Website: lowes
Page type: order-returns
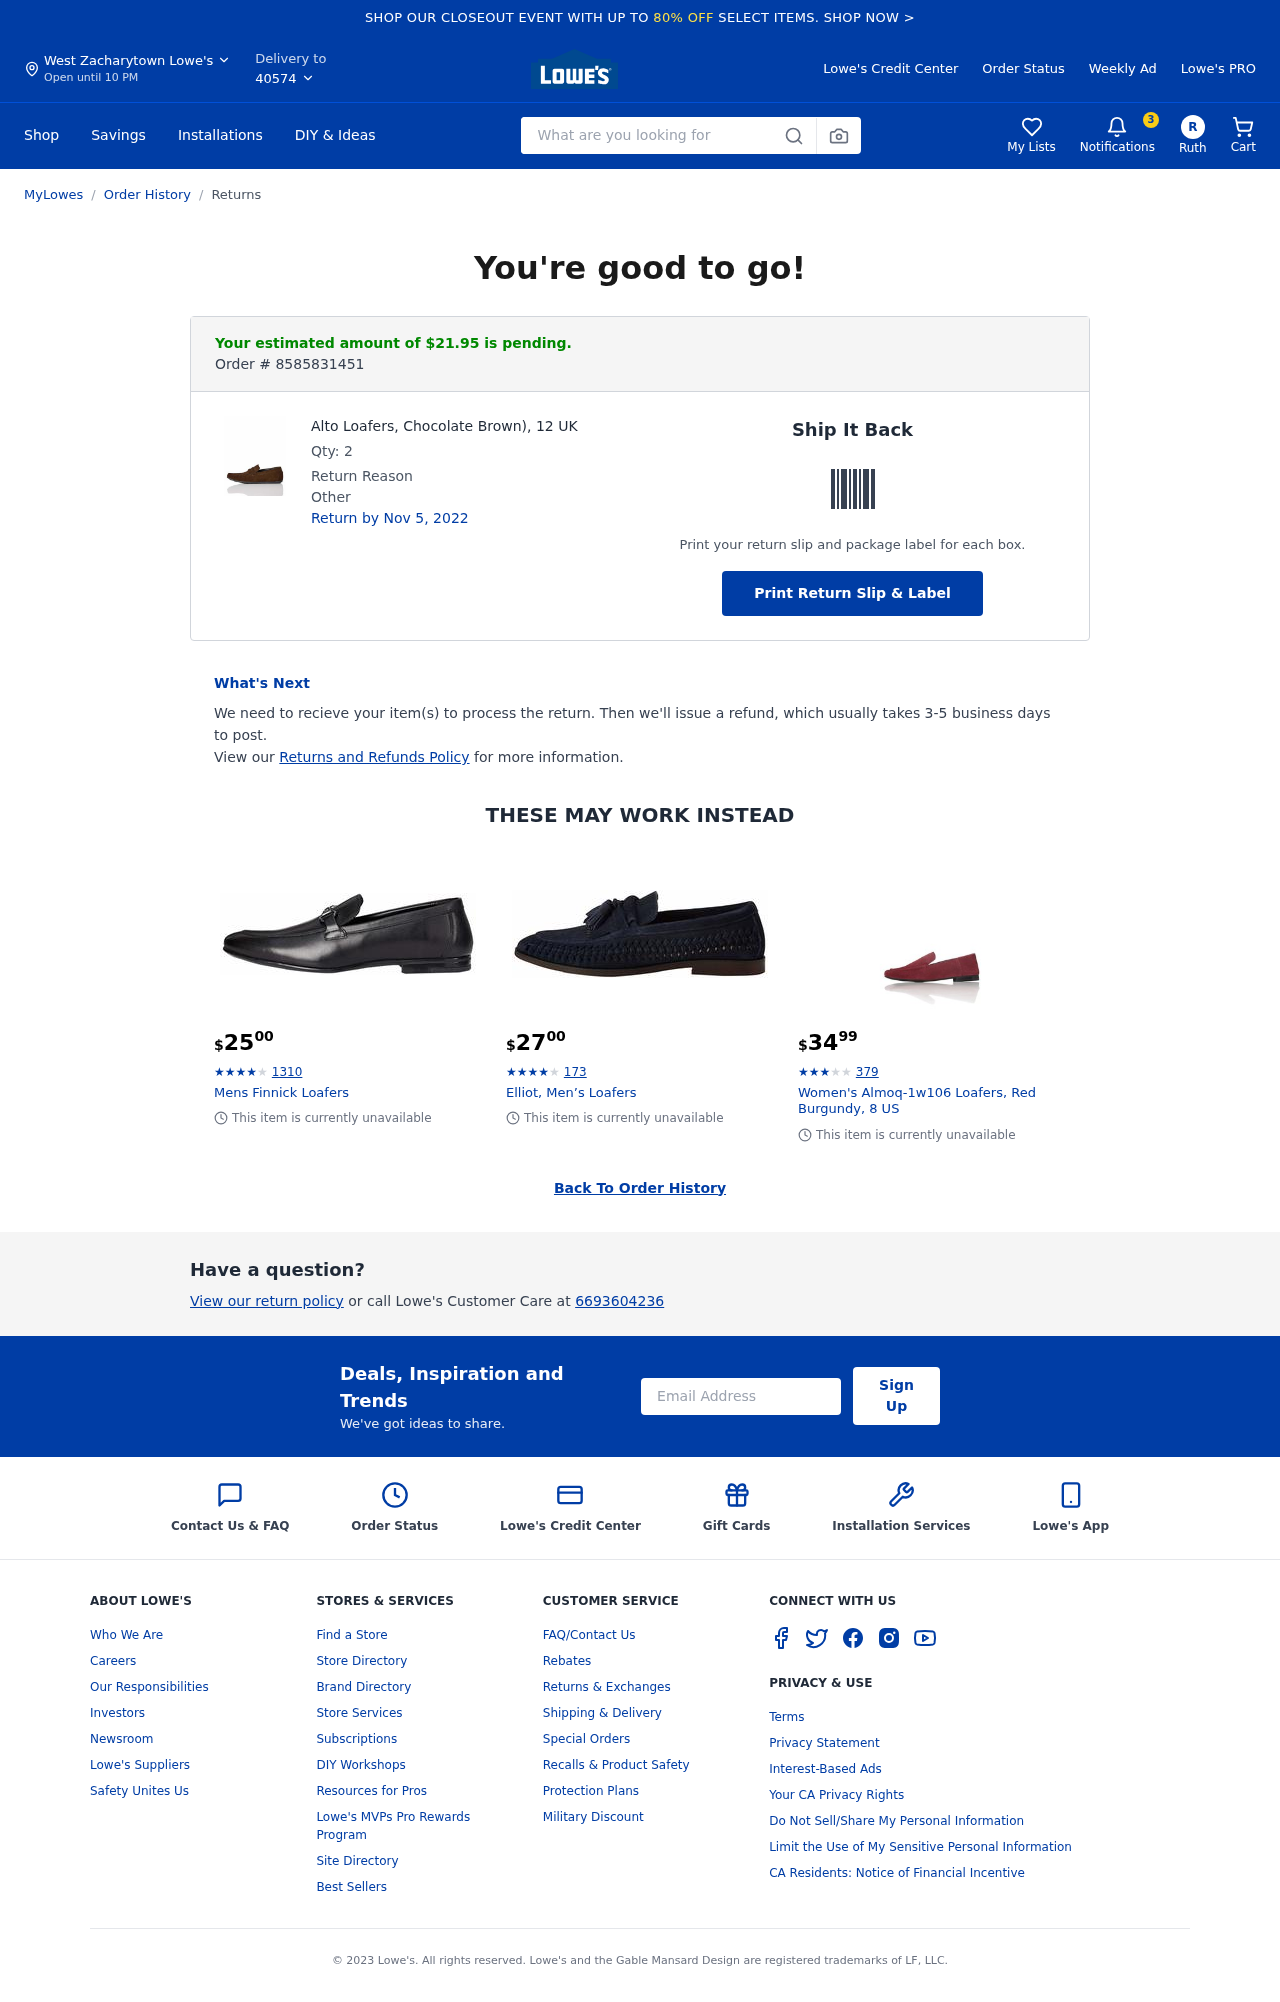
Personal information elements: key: PII_CITY
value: West Zacharytown
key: PII_EMAIL
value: ruthmcclure@hotmail.com
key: PII_FIRSTNAME
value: Ruth
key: PII_PHONE
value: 6693604236
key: PII_POSTCODE
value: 40574
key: PII_FIRSTNAME_INITIAL
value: R
Product elements: key: PRODUCT1_NAME
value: Alto Loafers, Chocolate Brown), 12 UK
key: PRODUCT1_QUANTITY
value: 2
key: PRODUCT2_NAME
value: Mens Finnick Loafers
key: PRODUCT2_NUM_RATINGS
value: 1310
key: PRODUCT2_PRICE
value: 25
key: PRODUCT2_RATING
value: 4.4
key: PRODUCT3_NAME
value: Elliot, Men’s Loafers
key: PRODUCT3_NUM_RATINGS
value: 173
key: PRODUCT3_PRICE
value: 27
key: PRODUCT3_RATING
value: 4.2
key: PRODUCT4_NAME
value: Women's Almoq-1w106 Loafers, Red Burgundy, 8 US
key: PRODUCT4_NUM_RATINGS
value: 379
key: PRODUCT4_PRICE
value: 34.99
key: PRODUCT4_RATING
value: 3.9
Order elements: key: ORDER_NUM_ITEMS
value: Cart
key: ORDER_TOTAL
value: Your estimated amount of $21.95 is pending.
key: ORDER_ID
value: Order # 8585831451
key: ORDER_RETURN_BY_DATE
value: Return by Nov 5, 2022
Search elements: key: HEADER_SEARCH
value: What are you looking for
Other elements: key: NOTIFICATION_COUNT
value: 3